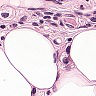
Metastatic tissue present: yes